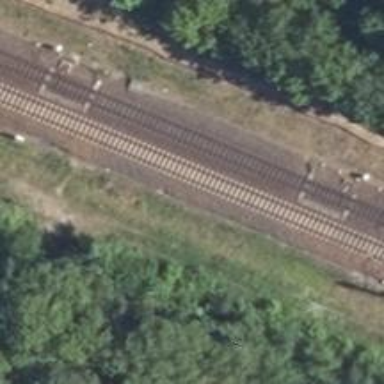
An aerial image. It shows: Railway junction.